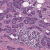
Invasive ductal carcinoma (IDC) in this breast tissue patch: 1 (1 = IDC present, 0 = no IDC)